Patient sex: M
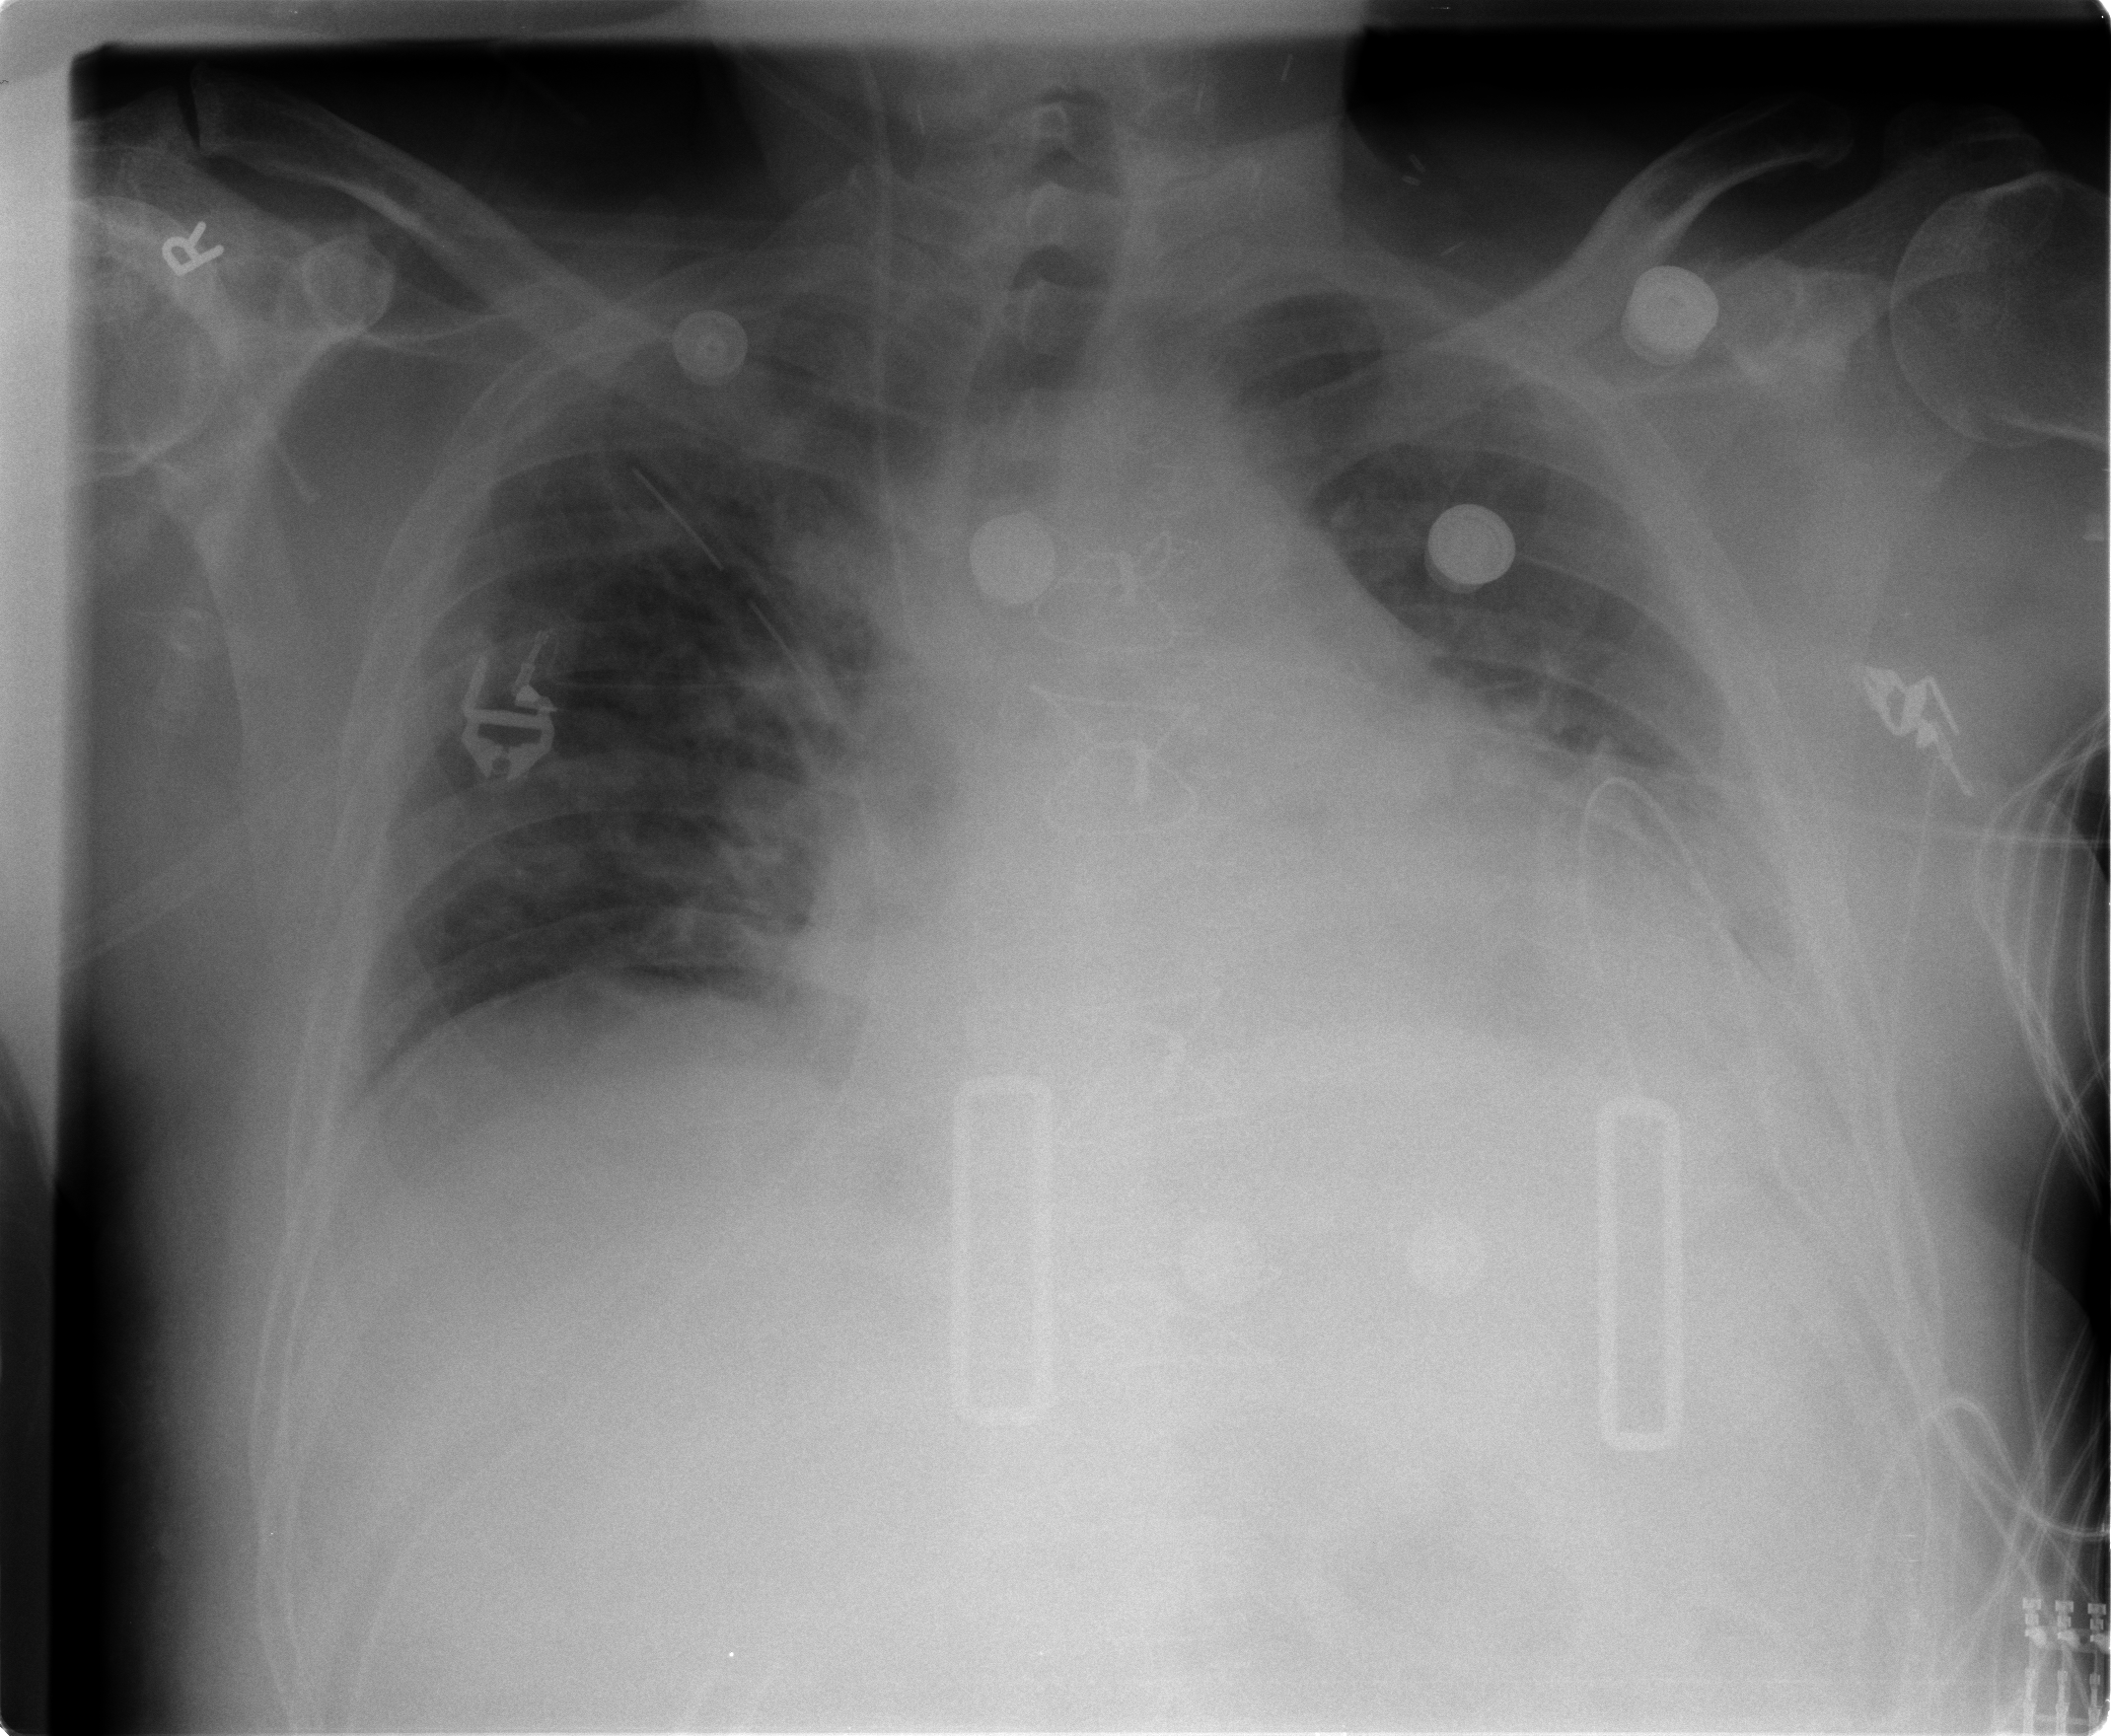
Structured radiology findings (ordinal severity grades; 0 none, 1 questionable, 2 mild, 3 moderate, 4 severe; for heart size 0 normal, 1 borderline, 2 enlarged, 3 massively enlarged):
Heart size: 2
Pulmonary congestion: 2
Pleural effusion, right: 0
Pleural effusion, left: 2
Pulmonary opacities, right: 0
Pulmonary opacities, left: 0
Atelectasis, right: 2
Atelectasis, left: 2